Field crop: tomato
Growth stage: 1
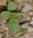
Species: solanum